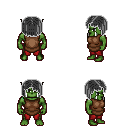
a pixel art fantasy rpg character, male body template, orc, green skin, brown tunic, red pants, gray pageboy hairstyle, four views (front, back, left, right), 2x2 character sprite sheet, small pixel art, hard edges, no anti-aliasing